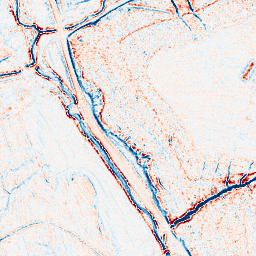
Category: edge_preserving
Decomposition family: anisotropic_diffusion
Decomposition parameters: iterations: 20
kappa: 50
gamma: 0.05
Upsampling method: cubic_mitchell
Upsampling parameters: scale: 8
Upsampling scale: 8